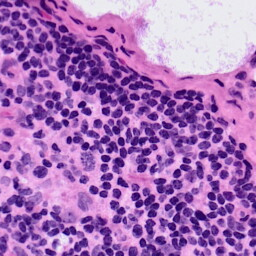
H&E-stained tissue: LymphNode